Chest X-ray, AP view. Patient: 61 years old, sex M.
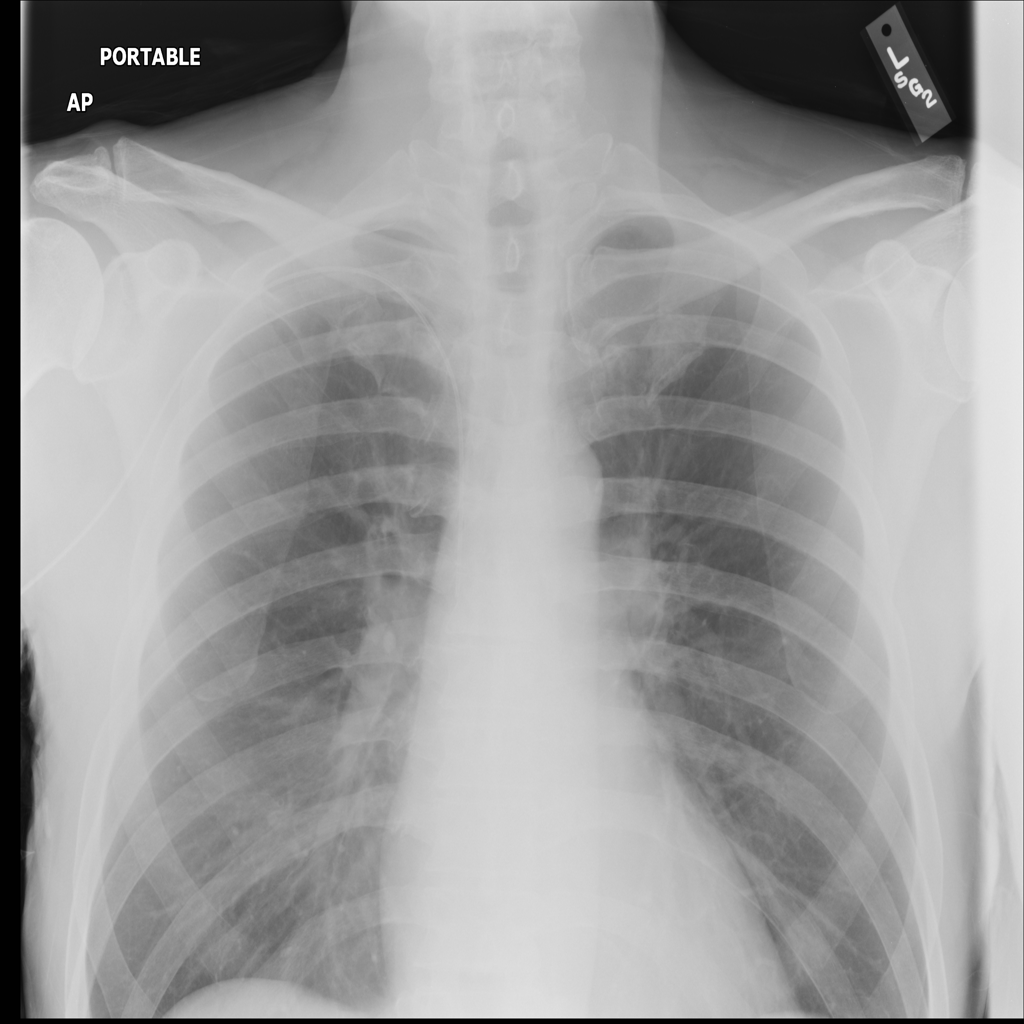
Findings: No Finding